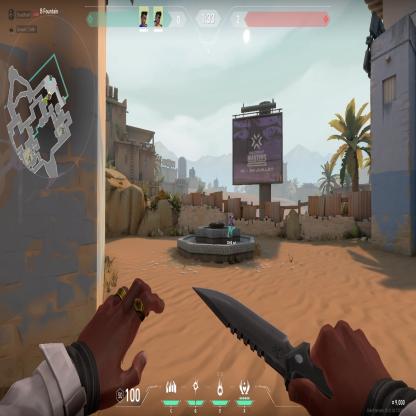
Label: teammate